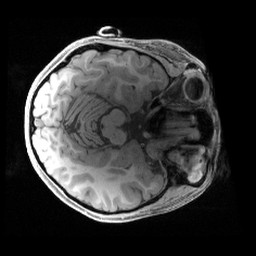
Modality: T1w
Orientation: axial
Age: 24
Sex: female
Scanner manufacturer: siemens
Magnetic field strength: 3 T
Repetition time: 2.4 s
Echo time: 0.00241 s